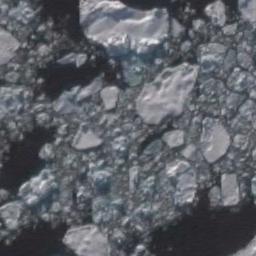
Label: sea_ice